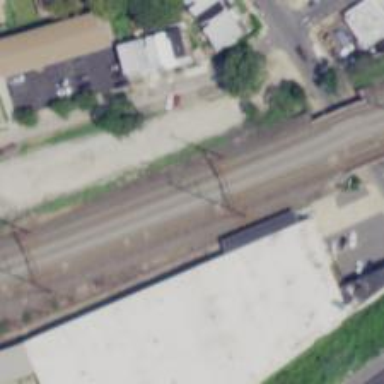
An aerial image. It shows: Railway track with contact line for electrification.